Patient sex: M
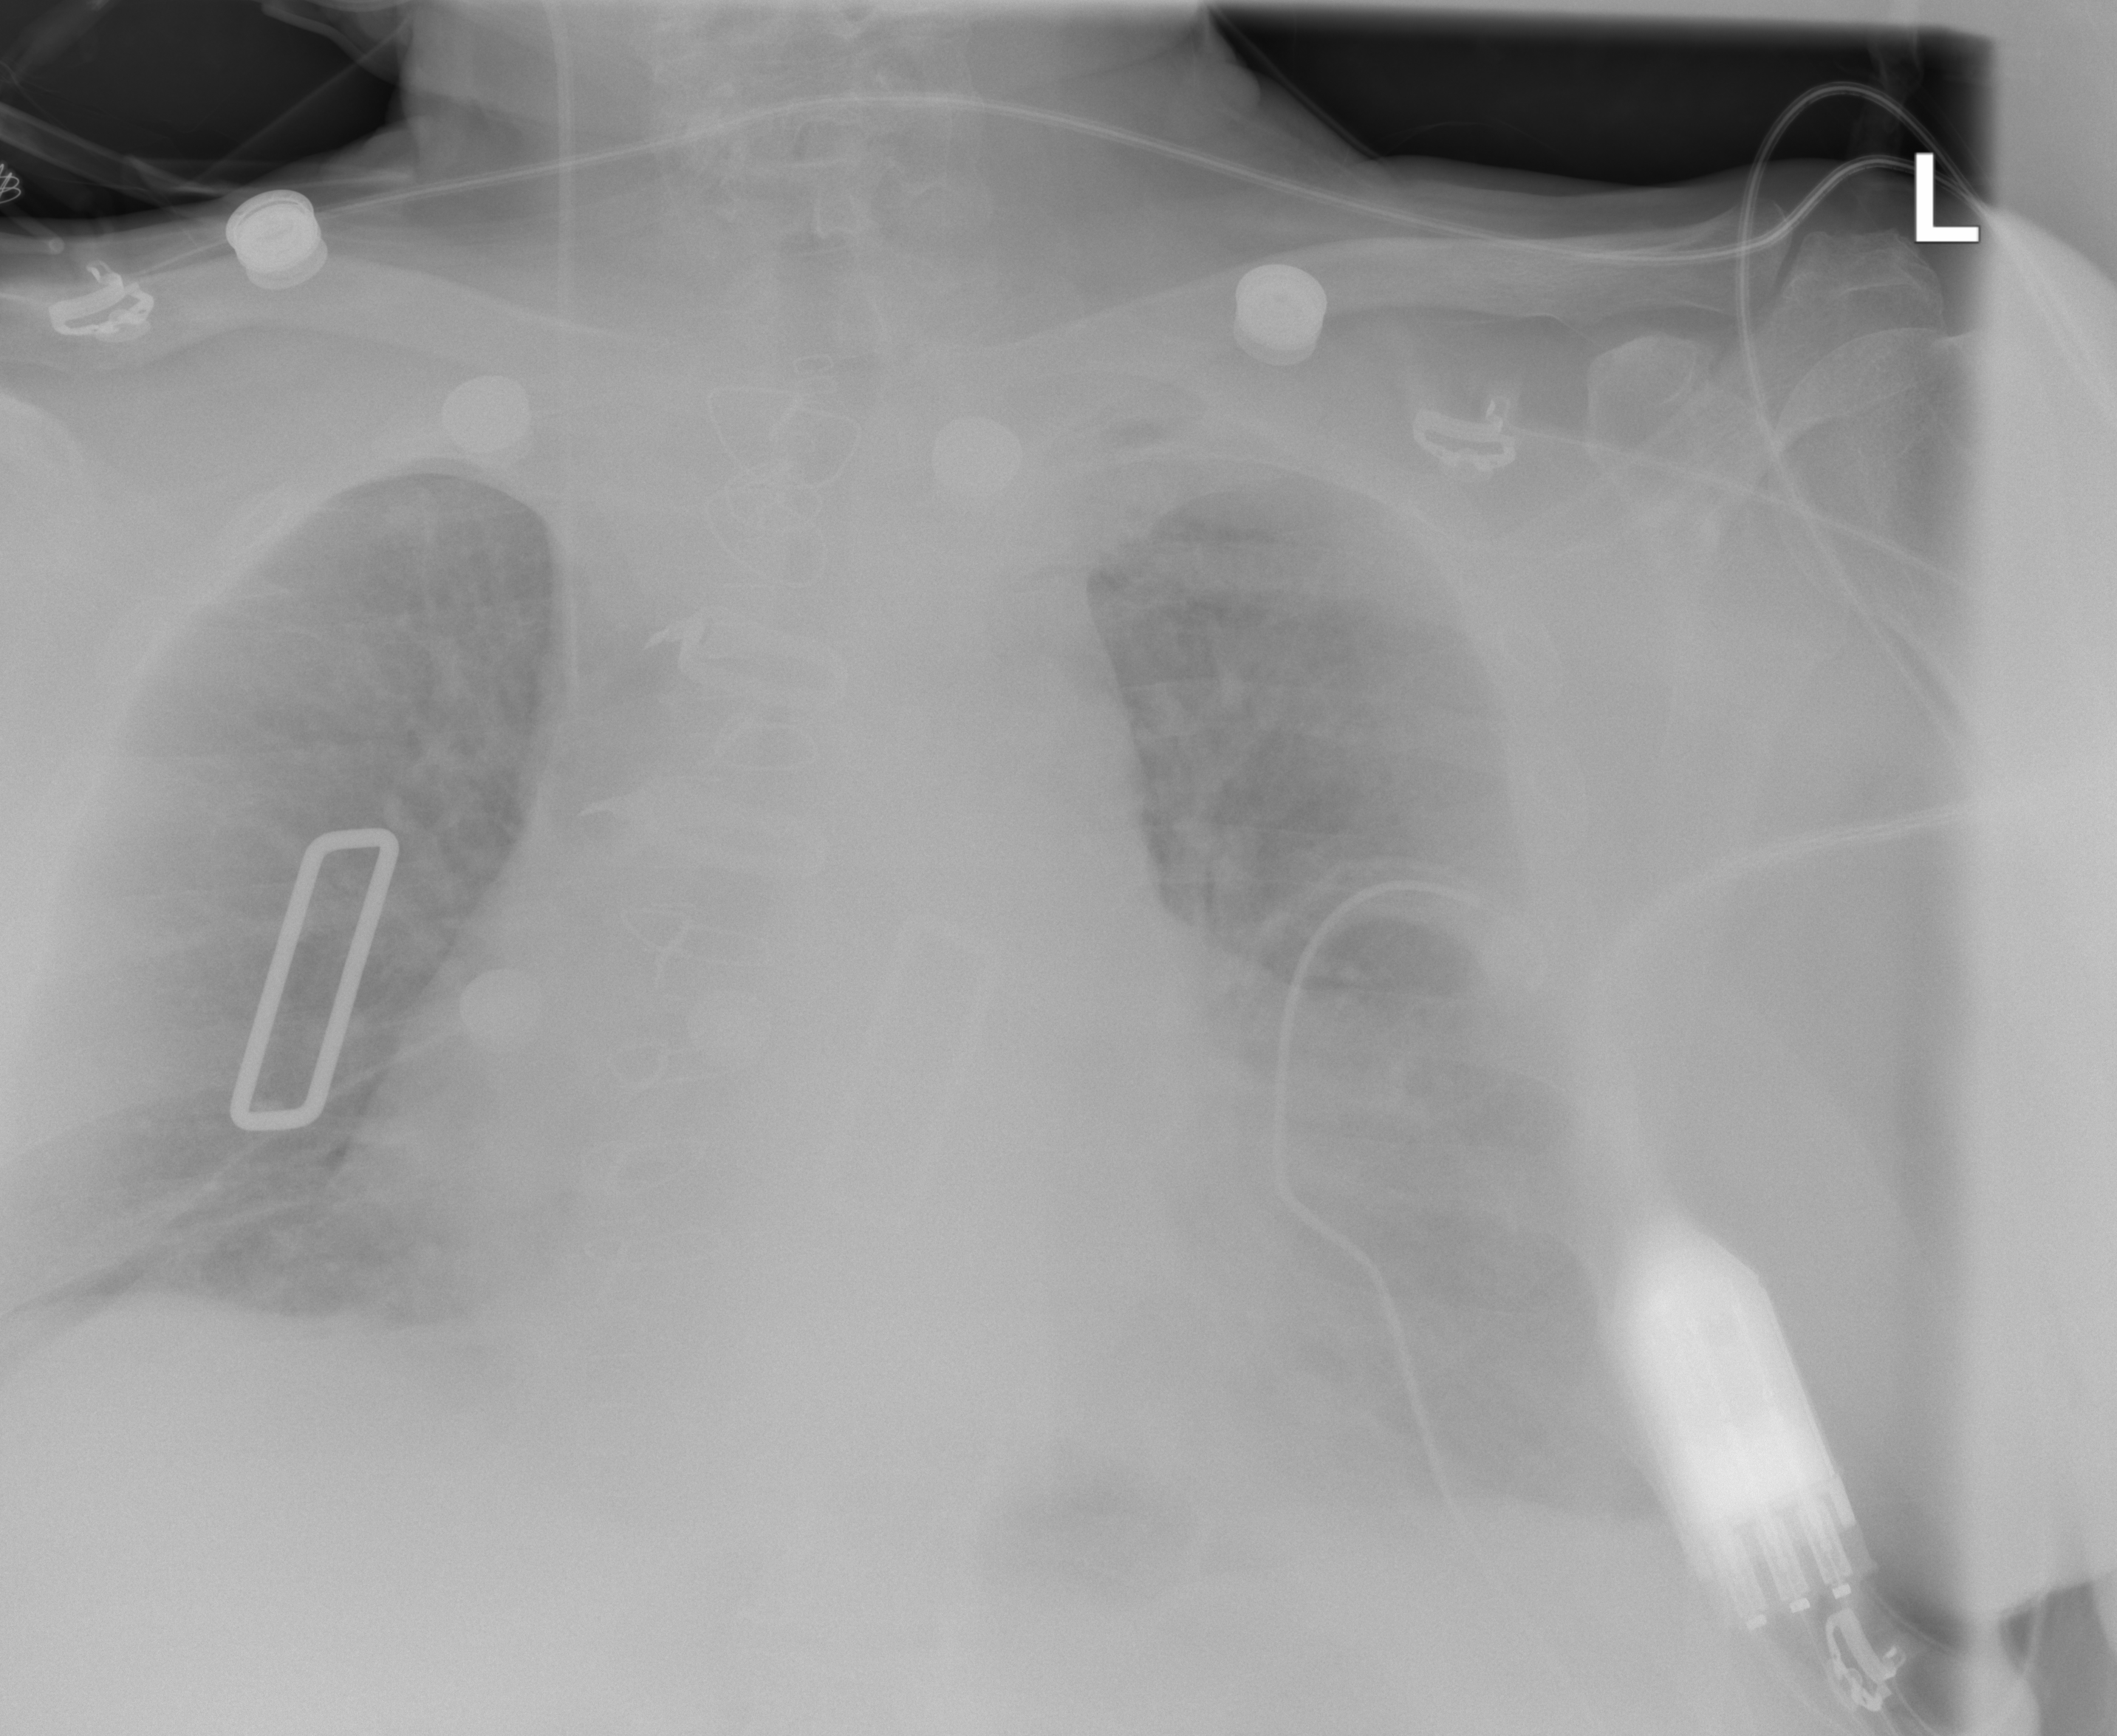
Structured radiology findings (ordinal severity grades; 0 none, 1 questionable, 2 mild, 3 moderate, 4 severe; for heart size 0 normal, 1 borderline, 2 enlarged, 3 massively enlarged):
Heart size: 2
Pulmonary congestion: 0
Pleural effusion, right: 0
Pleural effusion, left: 1
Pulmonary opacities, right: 0
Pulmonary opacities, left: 0
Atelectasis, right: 0
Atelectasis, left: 0